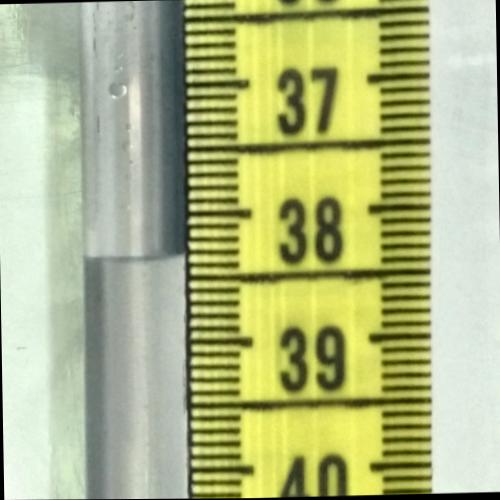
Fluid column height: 38.3 cm